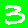
Digit: 3